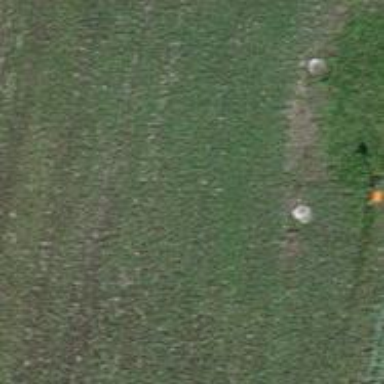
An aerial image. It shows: Pipeline marker.